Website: apple
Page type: account-selection
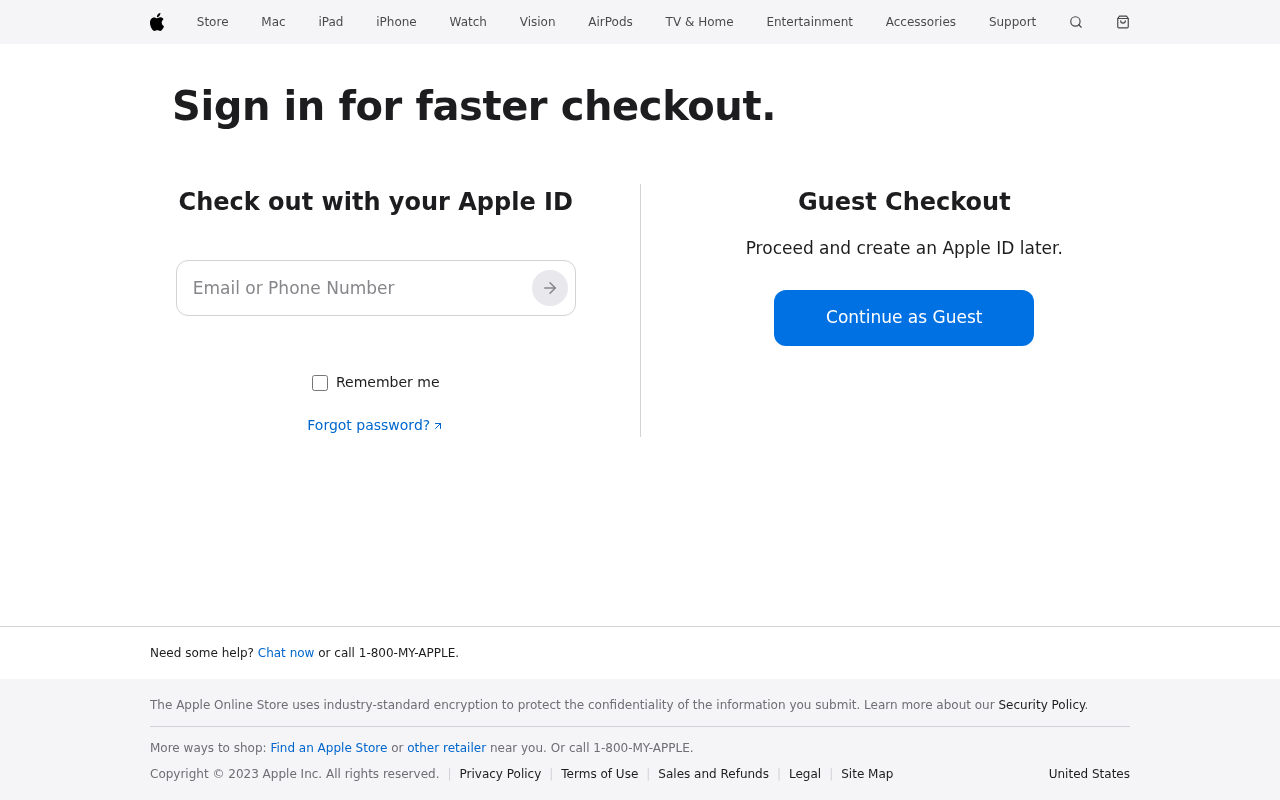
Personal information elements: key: PII_EMAIL
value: holly_young@hotmail.com